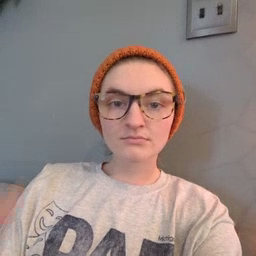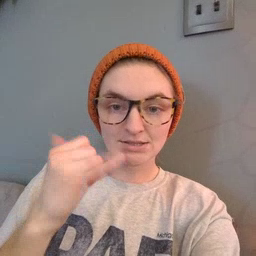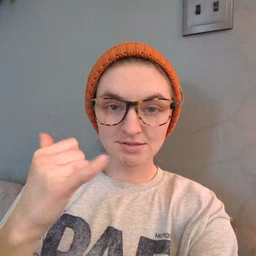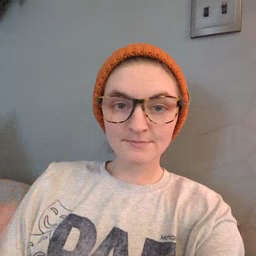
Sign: yellow